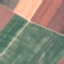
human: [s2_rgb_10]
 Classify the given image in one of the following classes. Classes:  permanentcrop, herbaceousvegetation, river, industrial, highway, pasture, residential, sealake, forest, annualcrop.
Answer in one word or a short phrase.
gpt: AnnualCrop